Field crop: tomato
Growth stage: 1
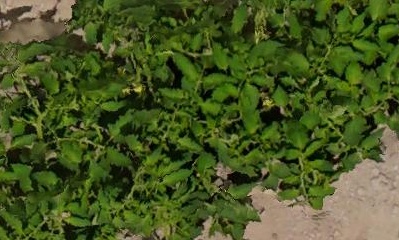
Species: tomato